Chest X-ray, PA view. Patient: 49 years old, sex M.
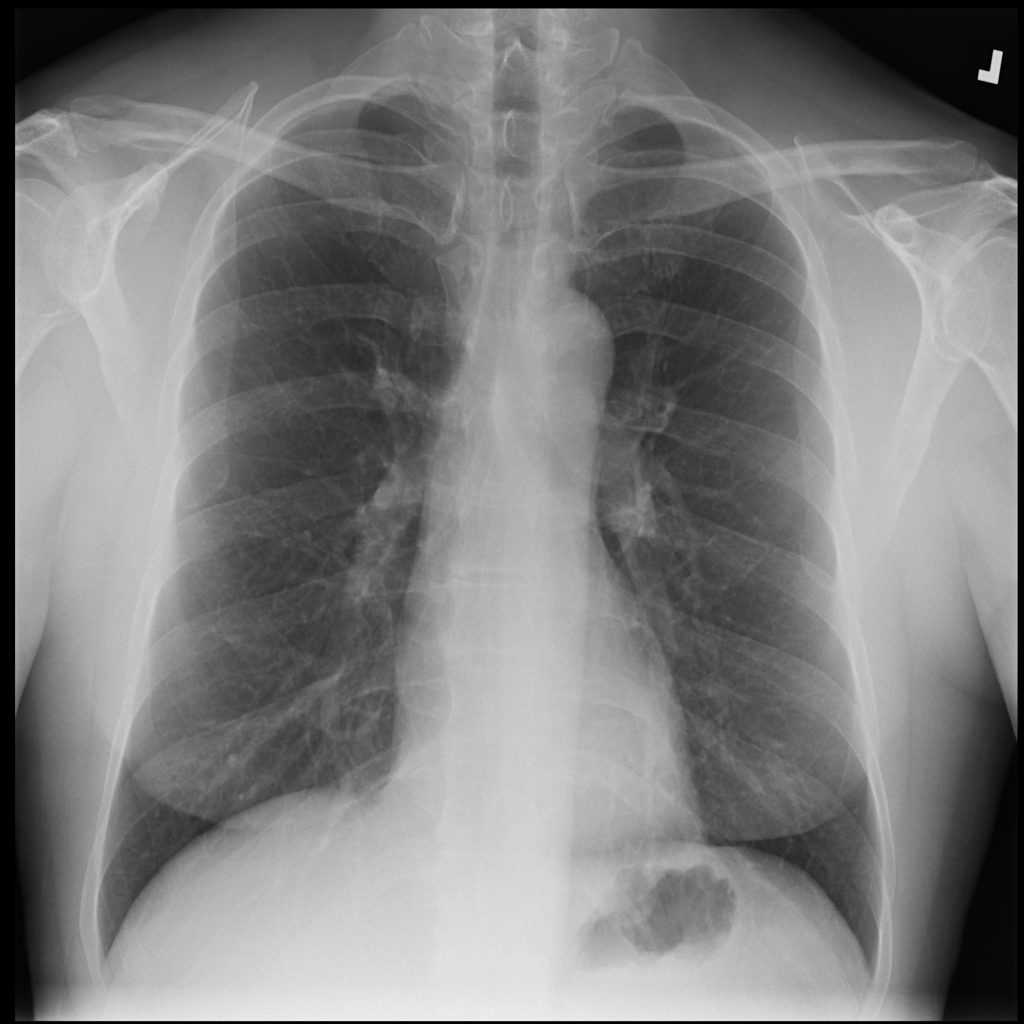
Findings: No Finding